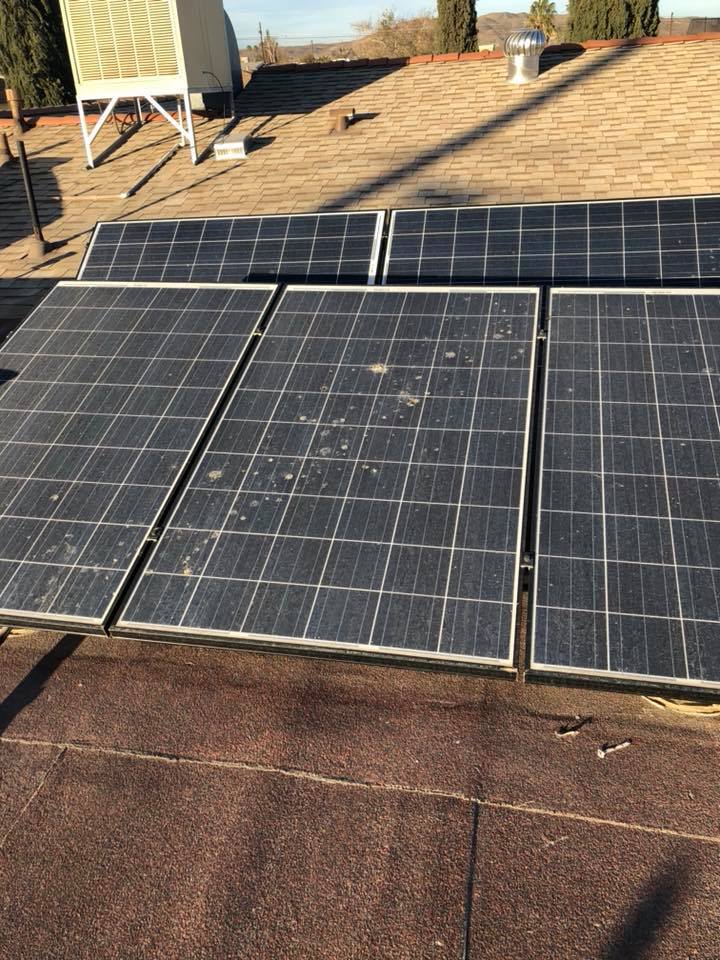
Label: Dusty